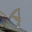
Label: 4